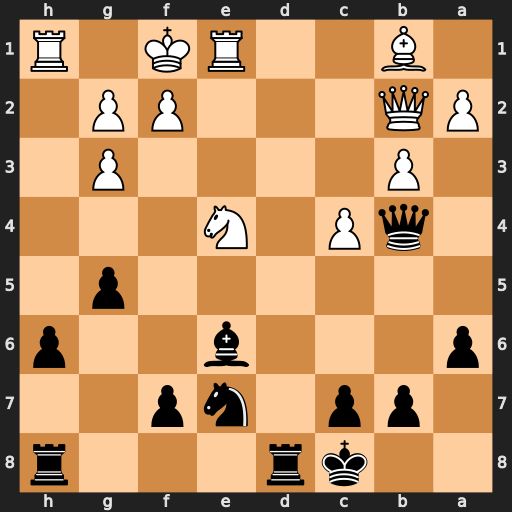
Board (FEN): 2kr3r/1pp1np2/p3b2p/6p1/1qP1N3/1P4P1/PQ3PP1/1B2RK1R
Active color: b
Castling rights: -
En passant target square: -
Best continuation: Bxc4+ bxc4 Qxb2